Question: I am new to IOS. I have a ViewController in which i add a Container in it. Then there is another ViewController in which i have a image and after the image there is a text view. The problem i am facing is when i run this app on Iphone 5 everything works perfect But when i run the app on Iphone 4s, the space grey bar appear between image and textView.I dont know how can I resolve this issue.
here are the images

I want to ask one thing more is I want to start the text in textView after two or three line breaks from top.How can i start a text after some line breaks starting from top?
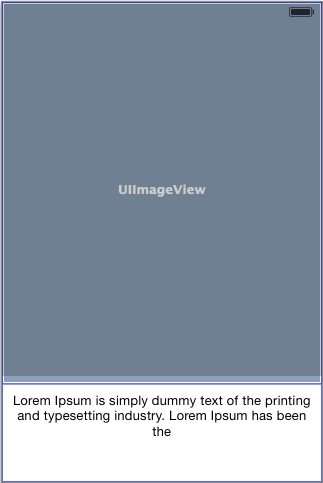
Answer: Try Using auto-layout if you are using autolayout else try autoresizing for the views as iPhone 5 is 4-inch (320*568) display and iPhone 4s is 3.5-inch (320*480). So the issue is because of the different resolutions.